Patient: sex F, age 72
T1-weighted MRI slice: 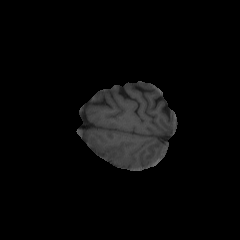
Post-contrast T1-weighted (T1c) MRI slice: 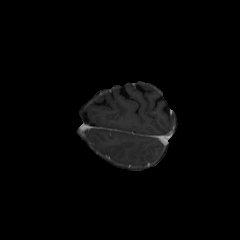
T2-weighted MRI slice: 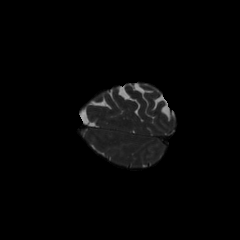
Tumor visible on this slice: no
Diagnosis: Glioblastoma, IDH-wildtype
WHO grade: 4